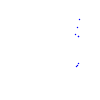
Particle: proton